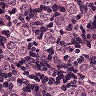
Metastatic tissue present: yes